Interaction volume radius: 10 \u00c5
Interaction volume height: 10 \u00c5
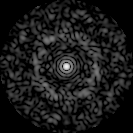
Disorder parameter: 0.8173